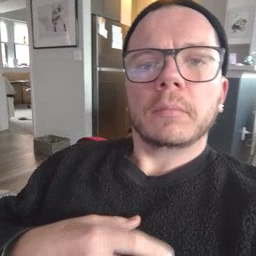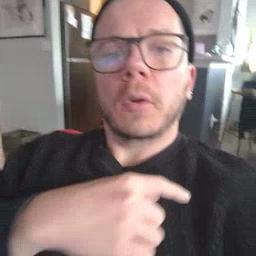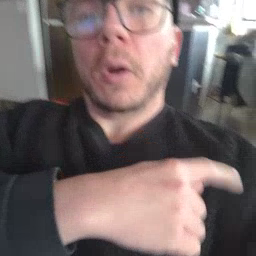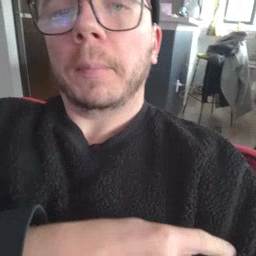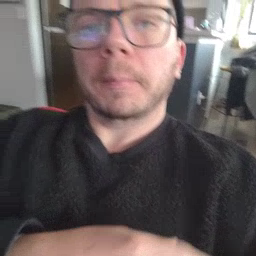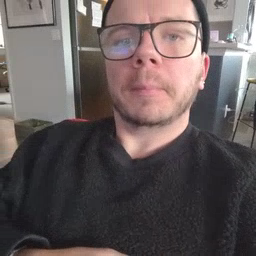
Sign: arm